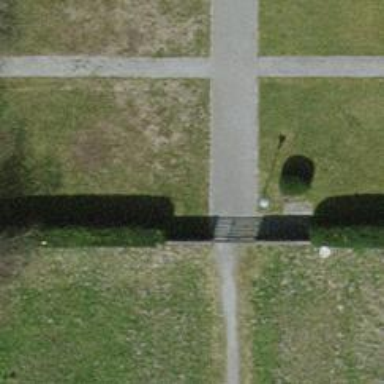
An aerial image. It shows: Gate.